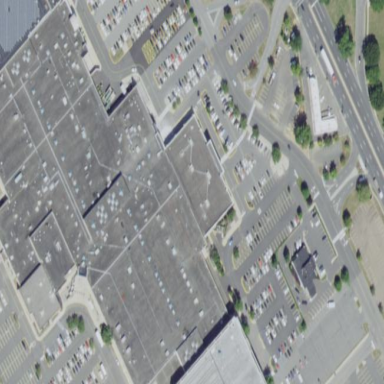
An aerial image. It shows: Mall building.